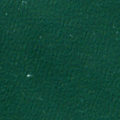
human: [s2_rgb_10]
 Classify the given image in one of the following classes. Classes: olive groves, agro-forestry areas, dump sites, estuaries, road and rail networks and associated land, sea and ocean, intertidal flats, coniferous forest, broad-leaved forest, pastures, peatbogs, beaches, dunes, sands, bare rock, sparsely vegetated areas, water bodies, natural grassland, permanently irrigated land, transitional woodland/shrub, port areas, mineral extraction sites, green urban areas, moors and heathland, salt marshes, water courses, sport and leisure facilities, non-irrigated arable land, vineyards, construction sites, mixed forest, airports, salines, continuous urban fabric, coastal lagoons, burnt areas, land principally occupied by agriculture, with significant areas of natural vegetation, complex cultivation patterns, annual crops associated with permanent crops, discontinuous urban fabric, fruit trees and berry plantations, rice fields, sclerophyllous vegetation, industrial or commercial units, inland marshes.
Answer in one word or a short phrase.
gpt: sea and ocean